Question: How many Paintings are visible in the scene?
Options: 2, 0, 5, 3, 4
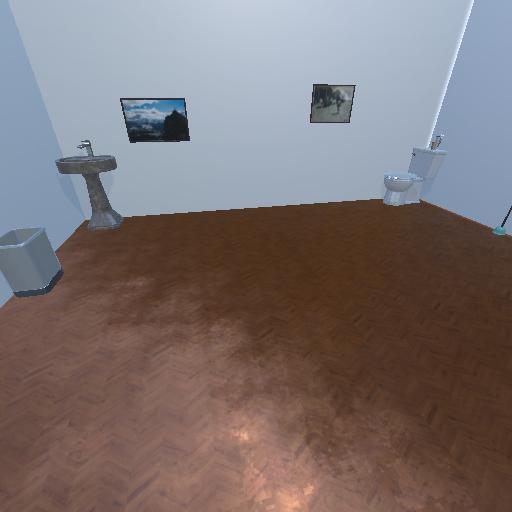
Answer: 2